Question: I am working on <URL>.
I wanted to try the problem with ruby, and this is the code that I wrote:
'''
gets.to_i.times do
num_people = gets.to_i
num_people_factorial = (1..num_people).inject(:*) || 1
numerator = num_people_factorial
if num_people > 2
denominator = 2*((1..num_people - 2).inject(:*) || 1)
elsif num_people == 2
denominator = 2
else
denominator = 10000
end
puts numerator / denominator
end
'''
The problem is, when I run it on my computer, I get the right answer, but when I run it through Hackerrank's system, the test cases time out - they don't execute quickly enough to be graded.
How can I optimize this code?
EDIT: When I submit this code, I see this result:

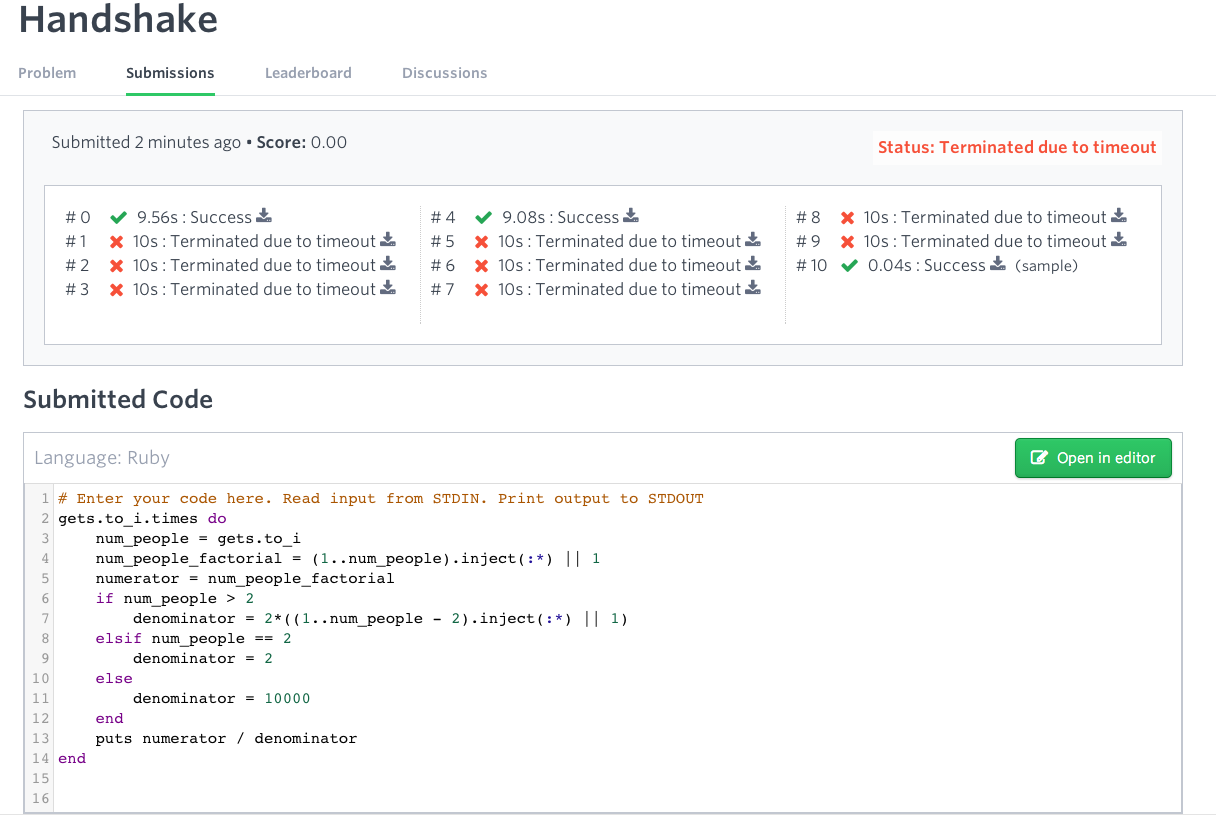
Answer: You must be vigilant to avoid the dreaded <URL> people, but that counts each handshake twice, so the answer is:
'''
N*(N-1)/2
'''
I can't be sure, but I expect this will pass the benchmark test.
As you can quickly and easily compute this number, even without a computer, calculator or even paper and pencil, you now have another way to impress other guests at dinner parties.